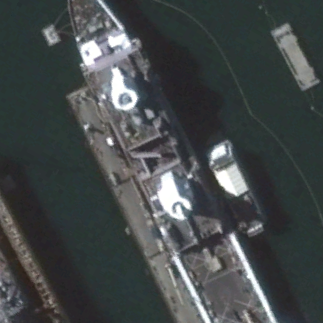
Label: combat